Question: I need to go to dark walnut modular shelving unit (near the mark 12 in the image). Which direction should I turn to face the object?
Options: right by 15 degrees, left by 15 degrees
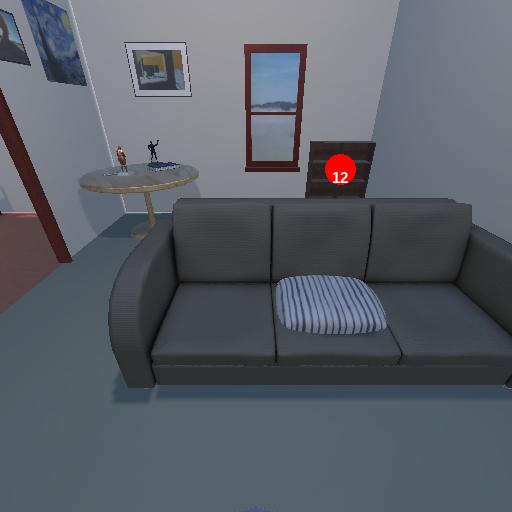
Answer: right by 15 degrees